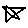
Label: star